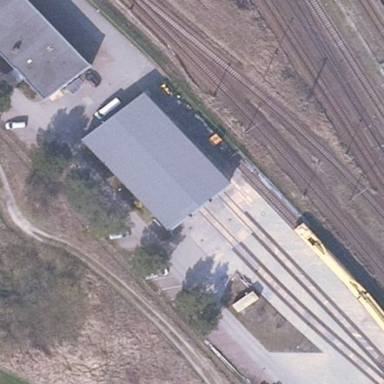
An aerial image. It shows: Warehouse.